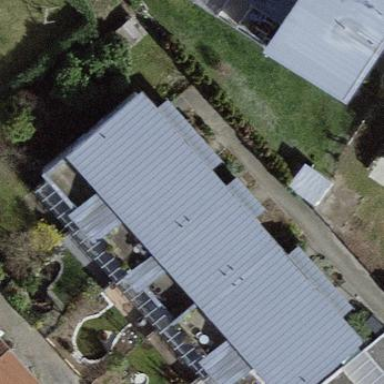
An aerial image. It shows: Terrace building.